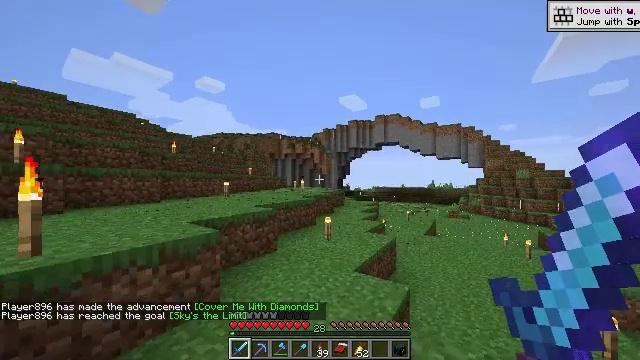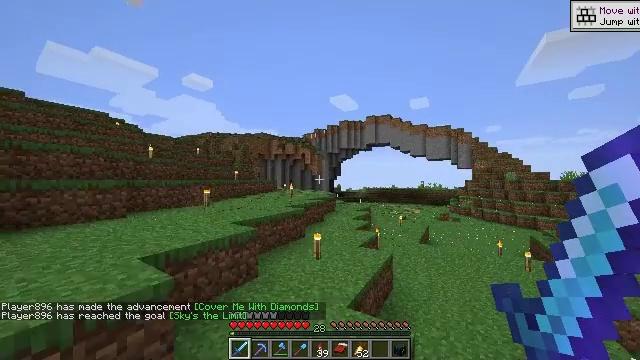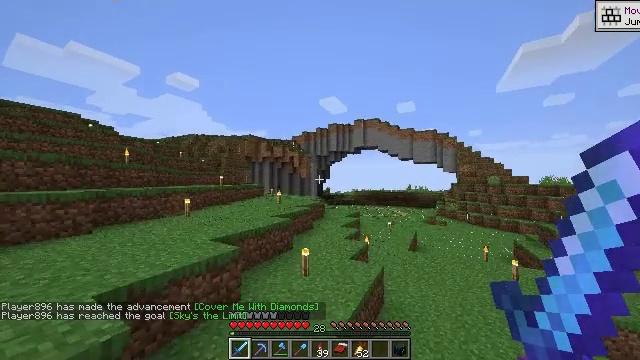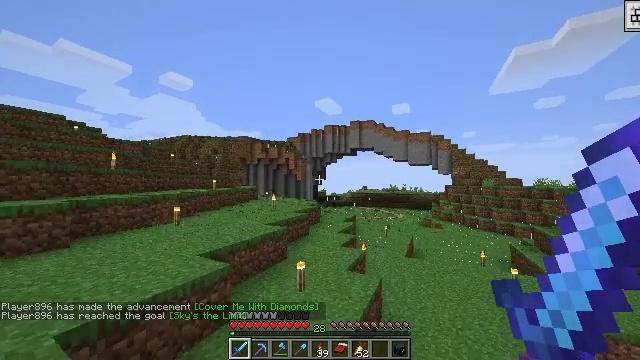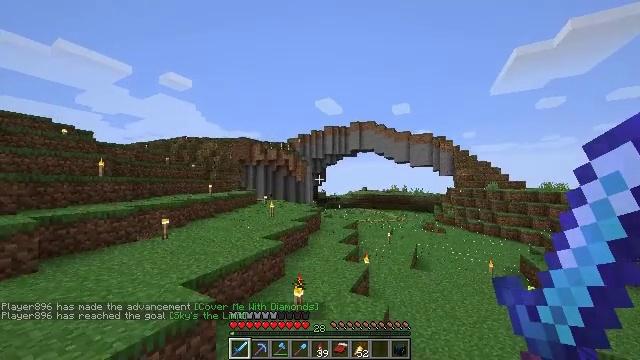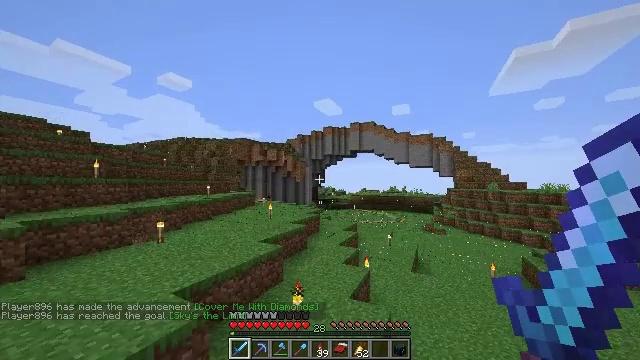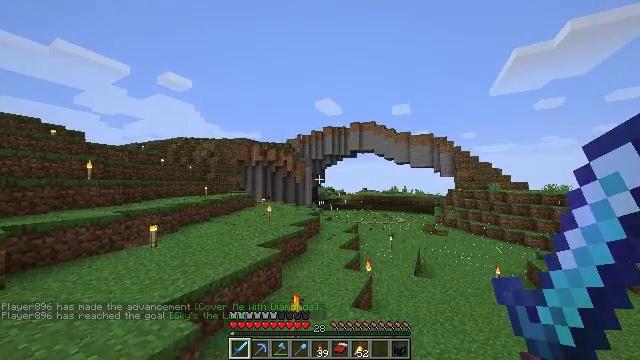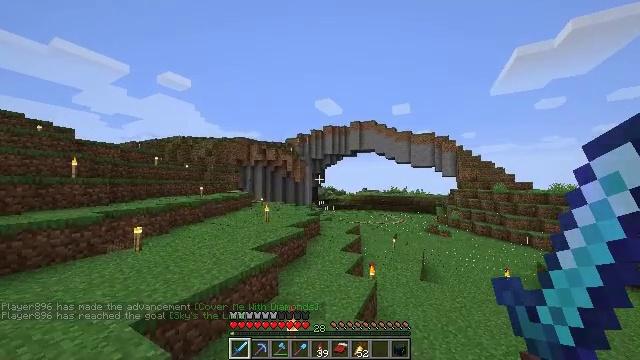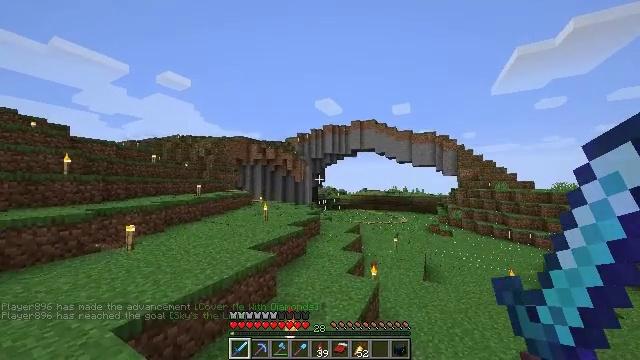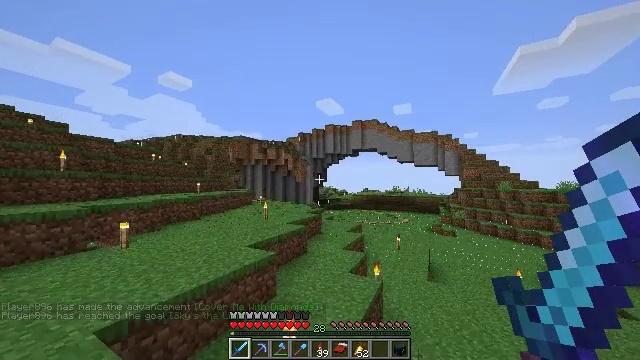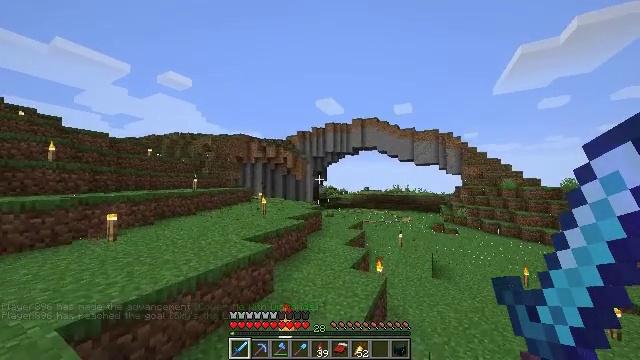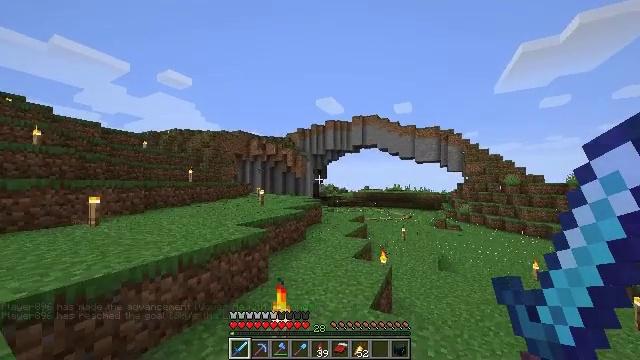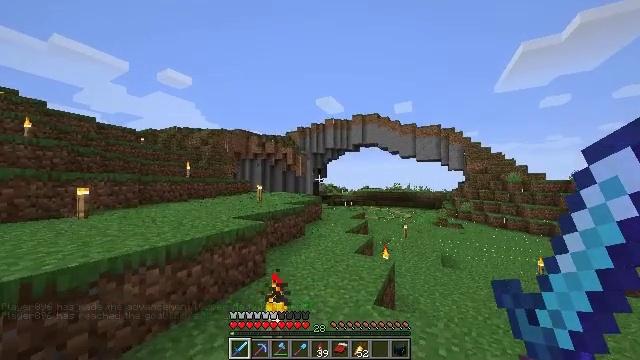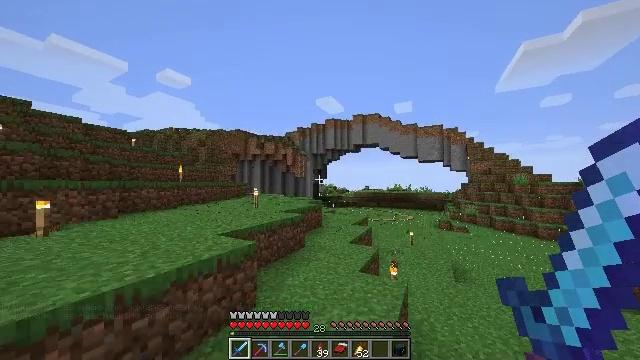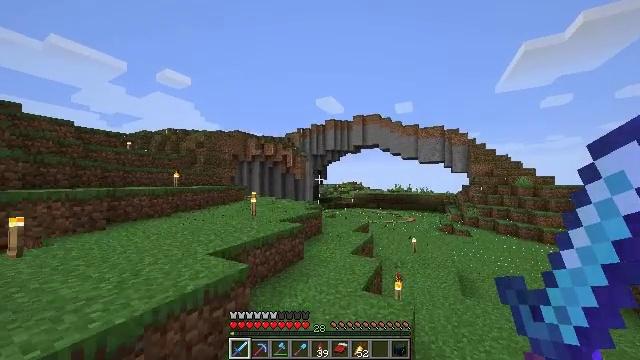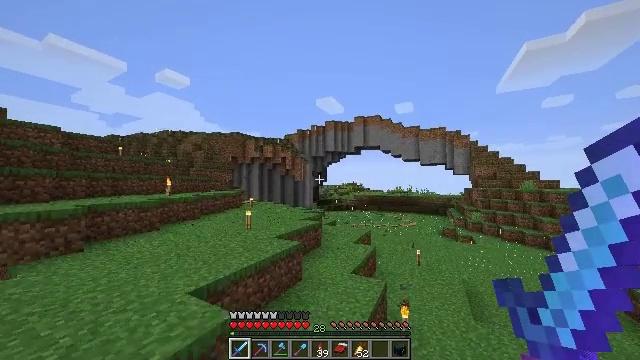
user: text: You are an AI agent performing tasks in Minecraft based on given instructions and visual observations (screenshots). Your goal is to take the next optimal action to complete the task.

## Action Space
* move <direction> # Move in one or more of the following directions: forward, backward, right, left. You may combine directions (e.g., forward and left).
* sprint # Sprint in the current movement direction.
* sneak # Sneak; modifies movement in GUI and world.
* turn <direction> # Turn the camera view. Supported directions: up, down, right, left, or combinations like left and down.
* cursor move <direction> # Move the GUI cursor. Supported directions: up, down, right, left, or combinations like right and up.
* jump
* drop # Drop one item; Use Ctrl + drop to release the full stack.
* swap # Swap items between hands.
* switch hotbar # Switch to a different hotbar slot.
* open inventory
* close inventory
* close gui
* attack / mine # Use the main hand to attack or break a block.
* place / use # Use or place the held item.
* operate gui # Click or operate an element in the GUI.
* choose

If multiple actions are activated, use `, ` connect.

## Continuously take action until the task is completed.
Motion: motion action
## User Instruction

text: Kill enemies.
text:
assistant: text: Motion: move forward, sprint, turn right, jump
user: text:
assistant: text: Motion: move forward, sprint, turn right, jump
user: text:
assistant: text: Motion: move forward, sprint, turn right, jump
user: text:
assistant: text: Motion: move forward, sprint, jump
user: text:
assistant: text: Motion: move forward, sprint, jump
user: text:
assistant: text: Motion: move forward, sprint, jump
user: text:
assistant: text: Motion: move forward, sprint, jump
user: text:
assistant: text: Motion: move forward, sprint, jump
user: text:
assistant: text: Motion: move forward, sprint, jump
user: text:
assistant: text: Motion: move forward, sprint, jump
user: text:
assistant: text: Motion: move forward, sprint, jump
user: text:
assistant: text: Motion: move forward, sprint, jump
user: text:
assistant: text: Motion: move forward, sprint, jump
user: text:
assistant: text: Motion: move forward, sprint, jump
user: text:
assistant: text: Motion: move forward and move right, sprint, jump
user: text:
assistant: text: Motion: move forward and move right, jump
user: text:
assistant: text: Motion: move forward and move right, turn left, jump
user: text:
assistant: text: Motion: move forward and move right, turn left, jump
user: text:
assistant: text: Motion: move forward and move right, turn left
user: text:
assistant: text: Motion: move forward and move right, turn left
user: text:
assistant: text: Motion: move forward and move right, turn left
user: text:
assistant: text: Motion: move forward and move right, sprint
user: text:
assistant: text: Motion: move forward and move right, sprint
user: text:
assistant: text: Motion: move forward and move right, sprint
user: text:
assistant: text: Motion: move forward and move right, sprint
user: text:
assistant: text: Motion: move forward, sprint
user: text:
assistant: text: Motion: move forward, sprint
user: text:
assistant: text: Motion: move forward, sprint
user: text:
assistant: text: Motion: move forward and move right, sprint
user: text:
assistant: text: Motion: move forward and move right